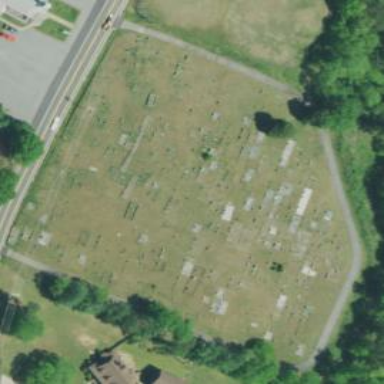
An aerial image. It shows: Grave yard.